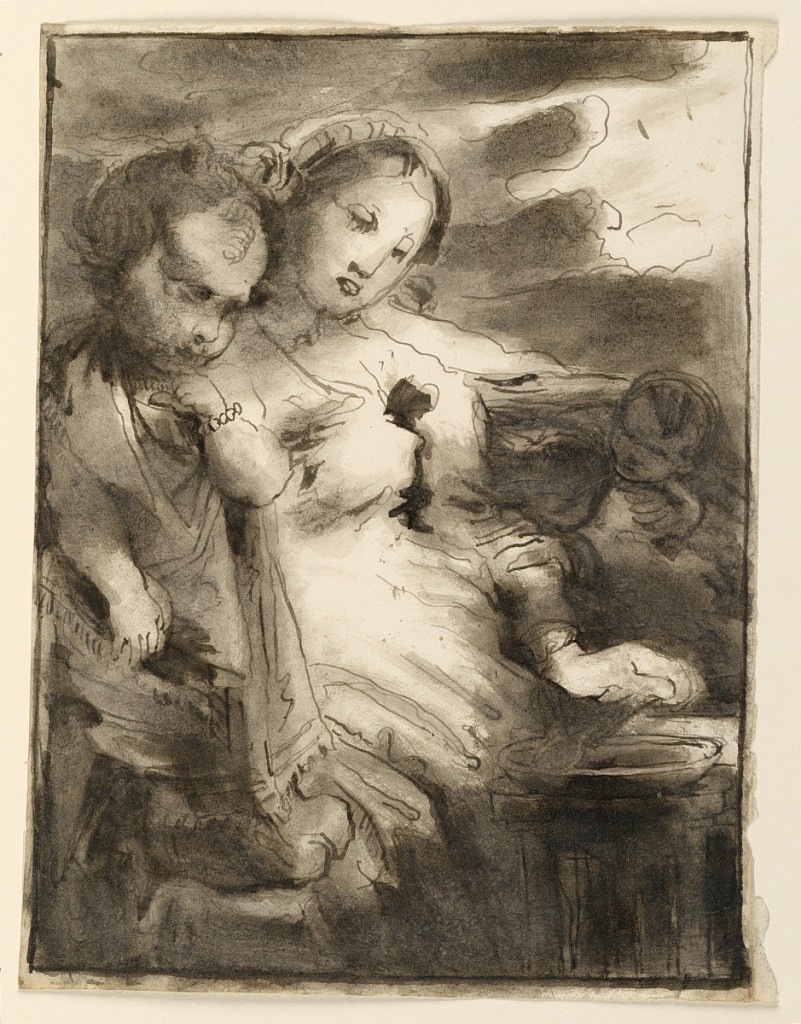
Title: The Virgin Feeding the Child
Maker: Fortunato Duranti, Italian, 1787 - 1863
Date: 1820-1850
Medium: Brush and dark brown watercolor on paper
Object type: Drawing
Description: The Virgin sits beside a table, supporting her right arm the child, who stands in her lap, looking at the bowl from which the Virgin takes the food. The child wears a bracelet of beads on his left wrist. Two cherubim look on.